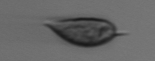
Label: Prorocentrum_triestinum